Question: I'm doing some radio signal processing with SP toolbox in MATLAB. Because of the high number of virtual radio antennas that I'm working on, I want to know if there is anyway to make the process faster.
Here is what I do normally:
1. Inserting some excel like data with 3 column (actually 4 but one of them is time that I use it in another way) into MATLAB ( x,y,z of radio antenna positions ), which I name them respectively like x75, y75,z75 for an antenna positioned at 75 meter from the core.
2. Convert them to another unit which is straight forward because I use the command line
3. Then I use the SP toolbox to insert the converted values as a signal which is time-consuming because I need to insert a lot of them one by one!
4. Then I should apply a bandpass filter with FFT algorithm to those signals again one by one...
5. Then I need to export those filtered signals into workspace and save the peak of the FFT transformed signals ( Y stats ) for later use ( I do use the plot command ): plot(abs(fft(x75f.data)))
*now think of it if I'm doing this for 100 radio antennas with x,y and z coordinates ... is there anyway to do any of those parts in command line? Like applying filter on converted values without having to do it in SP toolbox? *
Any way to do it faster?*
filter specification:

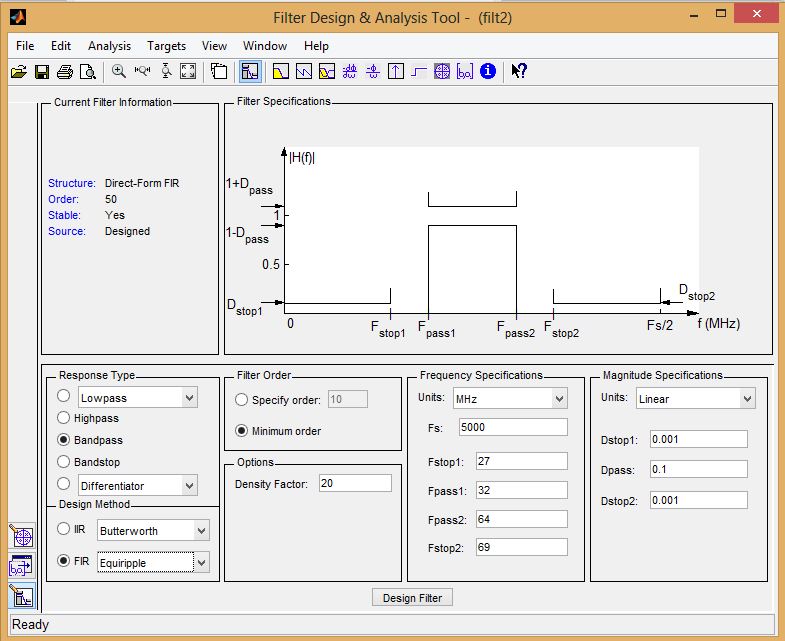
Answer: Sure, and the GUI usually tells you how. For example, you've selected to use the FFT-accelerated filtering function 'fftfilt'. So the command-line version is
'''
x75f = fftfilt(filt1, x75);
'''
The statistics you can calculate with e.g. 'min', 'max' functions.
Are you actually using the filtered time signal, or just using its FFT? If all you need is the FFT, it is a waste to have fftfilt do an inverse FFT and then you FFT it again. Just take the FFT of the original, and use multiplication in the frequency domain to apply your filter.